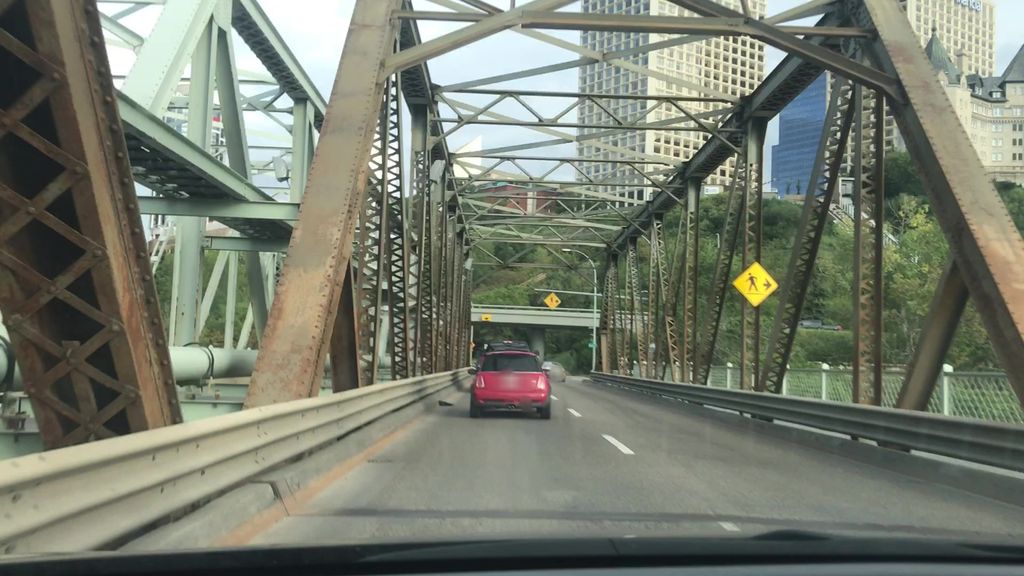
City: edmonton